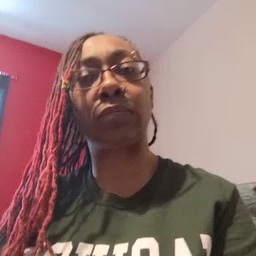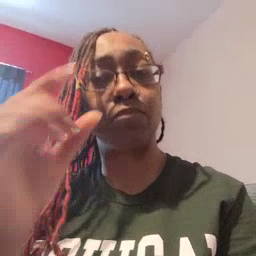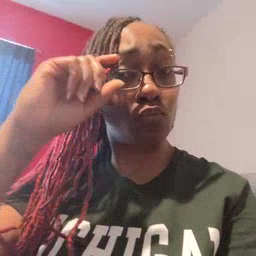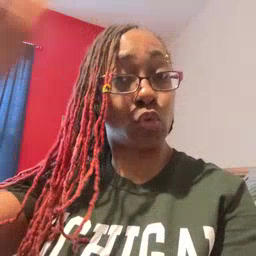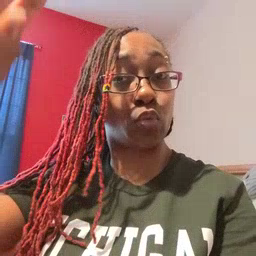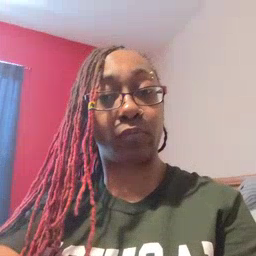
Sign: moon